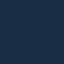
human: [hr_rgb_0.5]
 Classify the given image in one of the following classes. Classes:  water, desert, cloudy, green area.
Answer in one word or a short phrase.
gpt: water